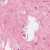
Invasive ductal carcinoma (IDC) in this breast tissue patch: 0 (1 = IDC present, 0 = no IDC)